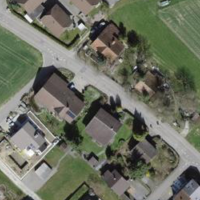
EUNIS habitat code: 54
Species observed at this site:
Impatiens parviflora